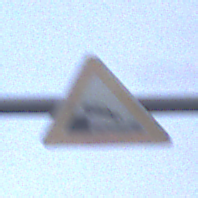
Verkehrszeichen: Ufer
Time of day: SunriseSunset
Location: Outdoor (Urban)
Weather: PartlyCloudy
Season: NotSpecified
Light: Natural